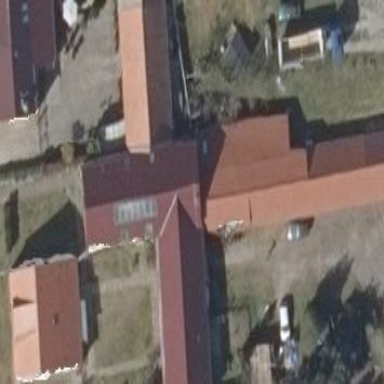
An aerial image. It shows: Building with gabled roof.